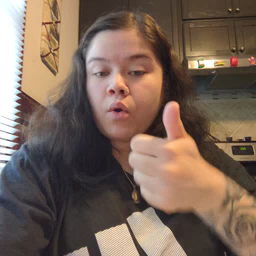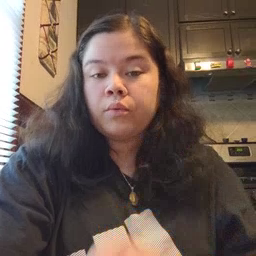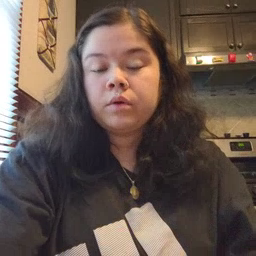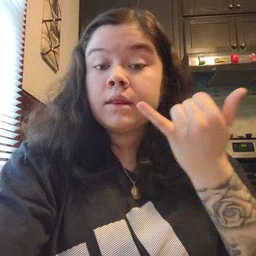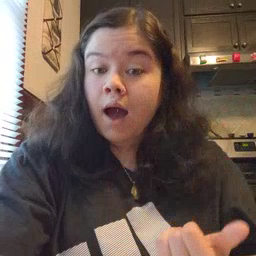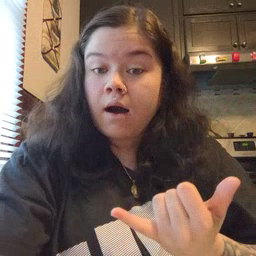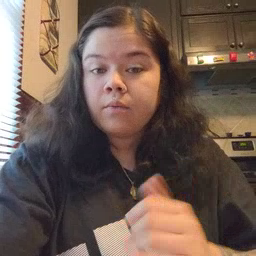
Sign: now